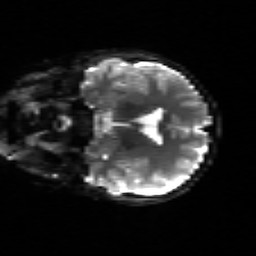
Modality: sbref
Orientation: coronal
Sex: male
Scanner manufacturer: siemens
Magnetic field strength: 3 T
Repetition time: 5 s
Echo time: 0.071 s